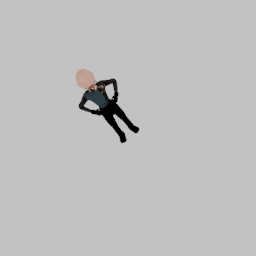
Label: people